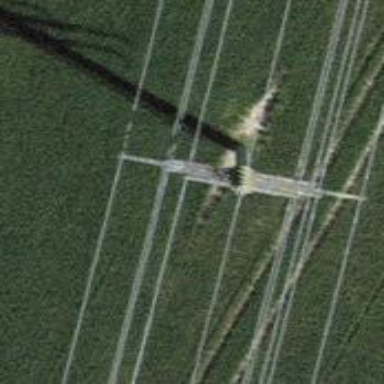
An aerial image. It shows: There are 10 cables for the power line in the image.